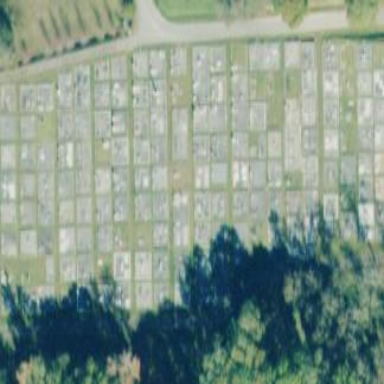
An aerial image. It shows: Cemetery.